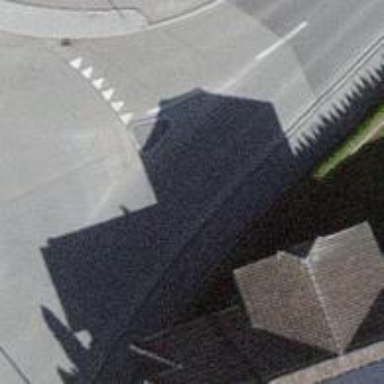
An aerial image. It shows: Road with "give way" sign.